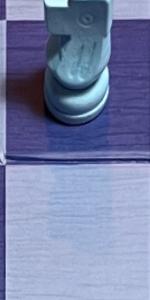
Label: Empty